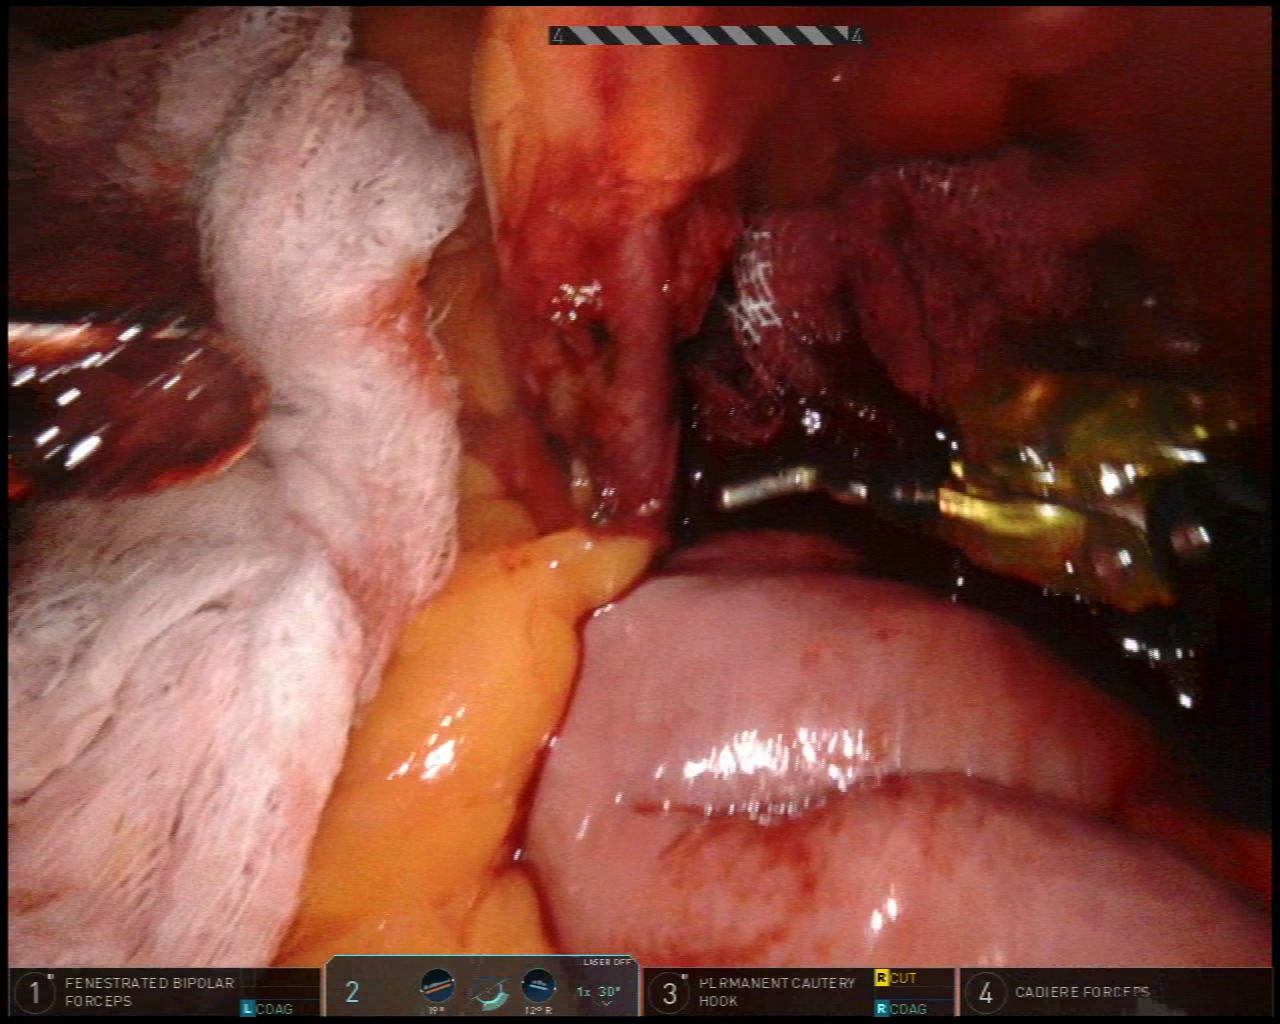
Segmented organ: intestinal_veins
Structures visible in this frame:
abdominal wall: no
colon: yes
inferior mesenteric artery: no
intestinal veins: yes
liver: no
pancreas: no
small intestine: no
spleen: no
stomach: no
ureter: no
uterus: no
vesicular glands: no